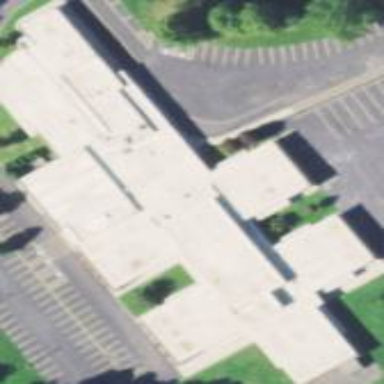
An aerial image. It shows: School building.